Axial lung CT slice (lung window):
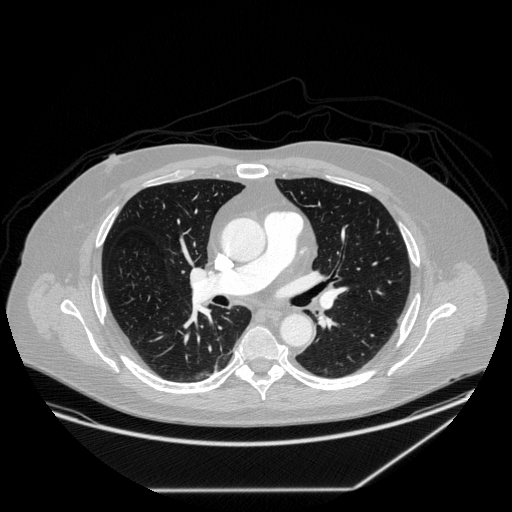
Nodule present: no